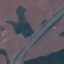
Land use / land cover class: Highway